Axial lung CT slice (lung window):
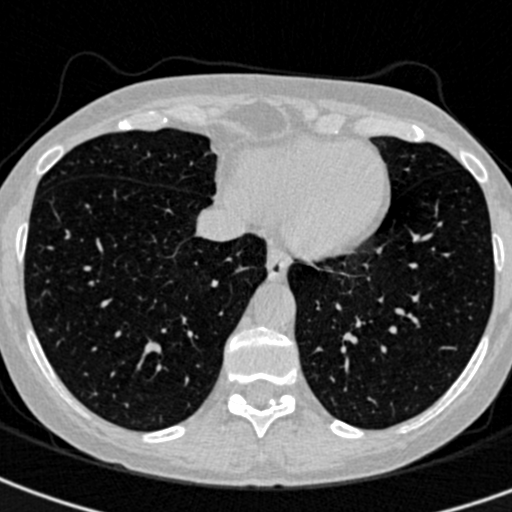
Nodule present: no